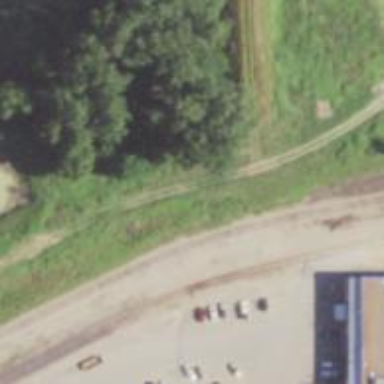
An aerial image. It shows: Disused railway spur.